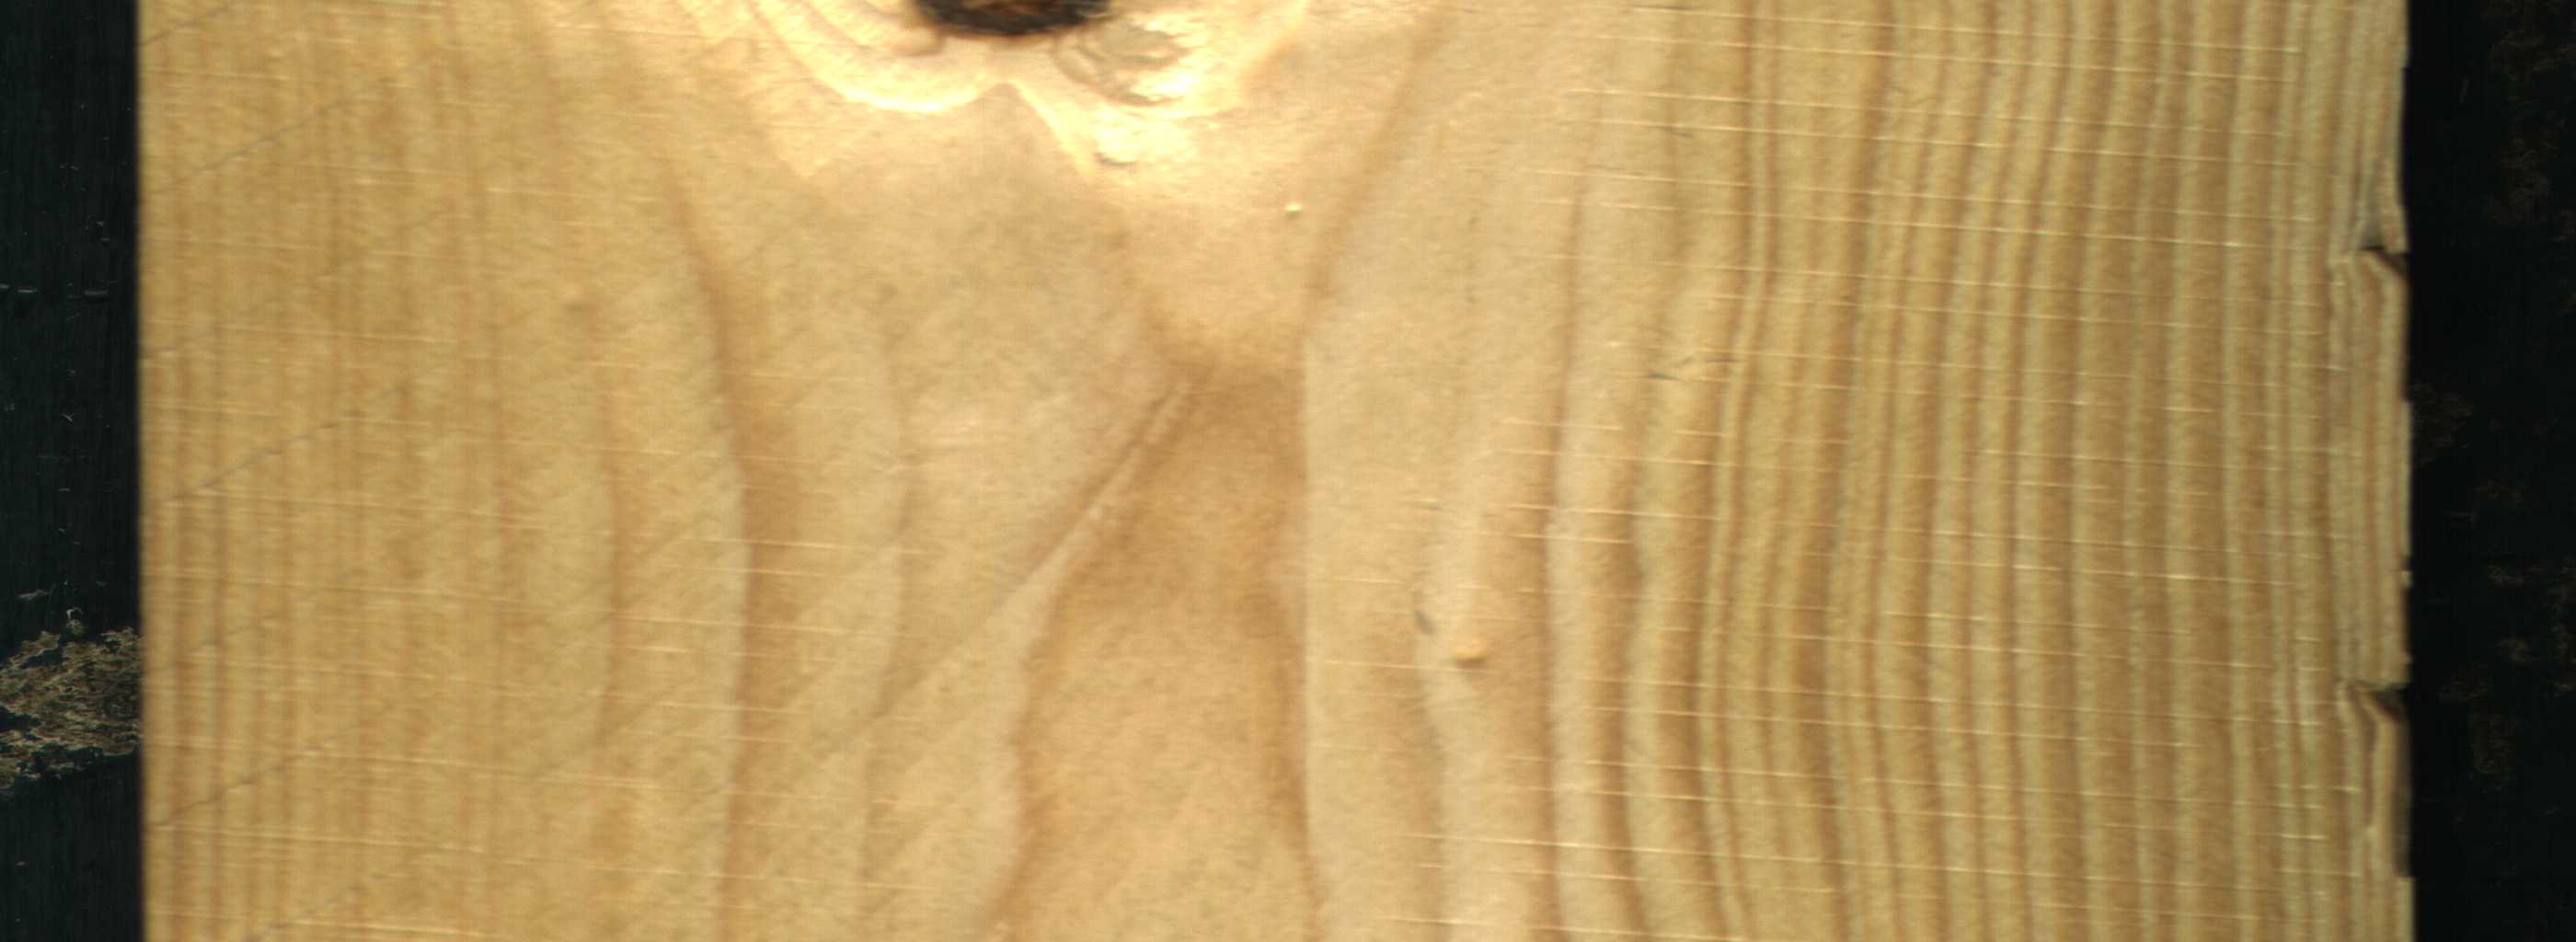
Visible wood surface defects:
Dead_Knot